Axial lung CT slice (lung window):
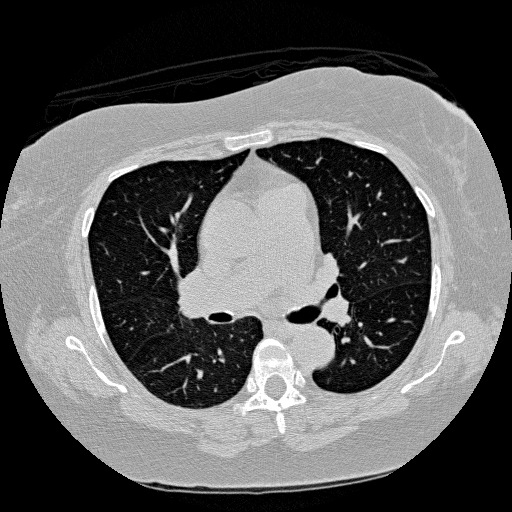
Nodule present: no